Field crop: maize
Growth stage: 2
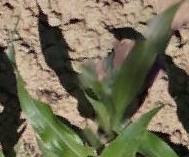
Species: maize